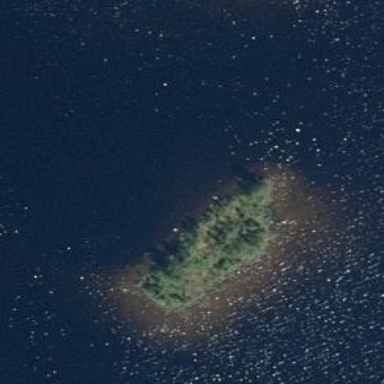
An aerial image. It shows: Islet.